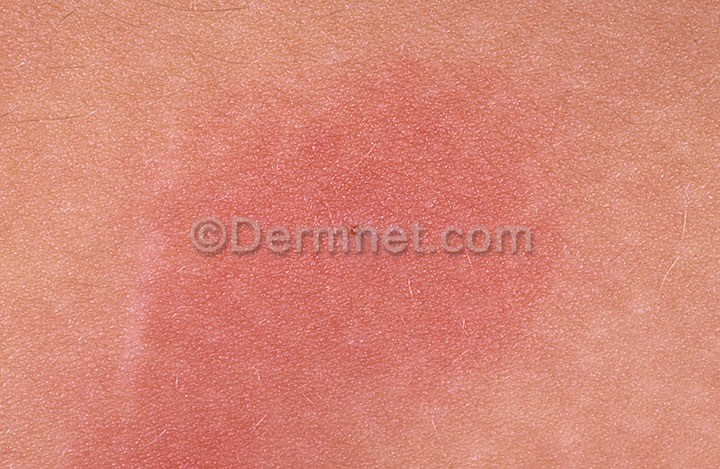
Disease: Scabies Lyme Disease and other Infestations and Bites